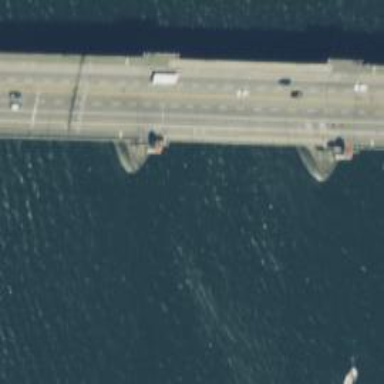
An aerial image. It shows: Movable truss footway bridge with bascule structure.